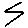
Label: zigzag